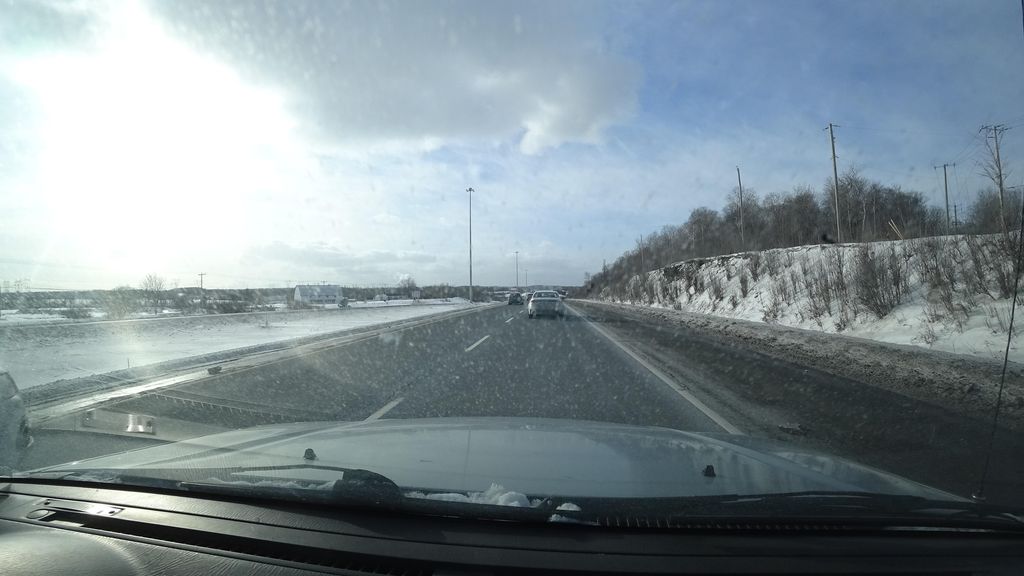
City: quebec_city